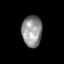
Tissue: skin
Cell type: Endothelial cells
Senescence score: 0.2479
Nuclear area (px): 620
Mean DAPI intensity: 145.245